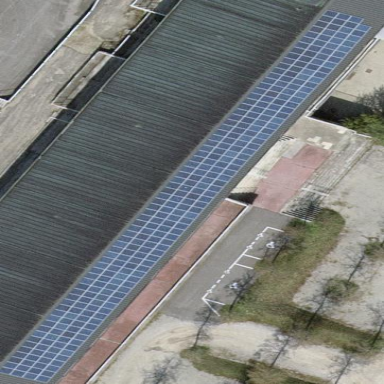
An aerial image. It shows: Solar power generator using photovoltaic method.